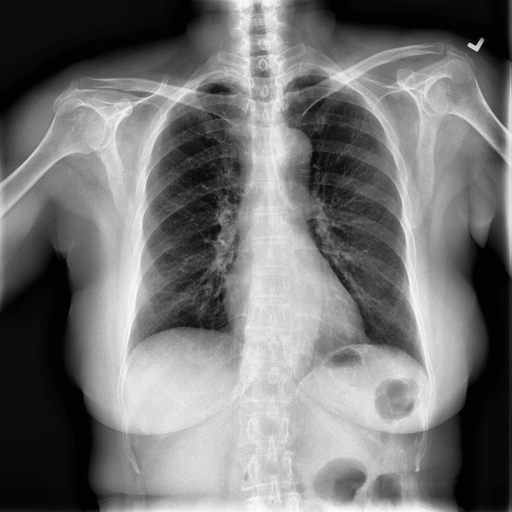
Finding: NORMAL